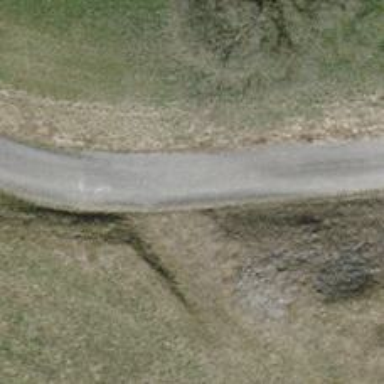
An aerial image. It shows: Track with fine gravel surface. The track is of grade1 quality.